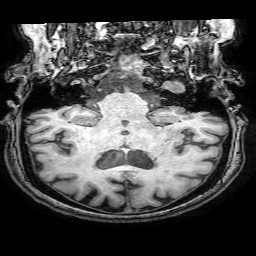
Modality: T1w
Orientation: sagittal
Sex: female
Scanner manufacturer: philips
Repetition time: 0.008092 s
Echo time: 0.0037 s